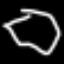
Label: octagon